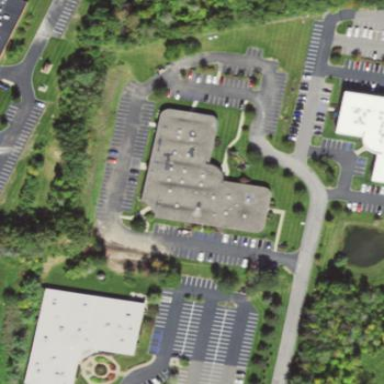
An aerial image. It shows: Building.